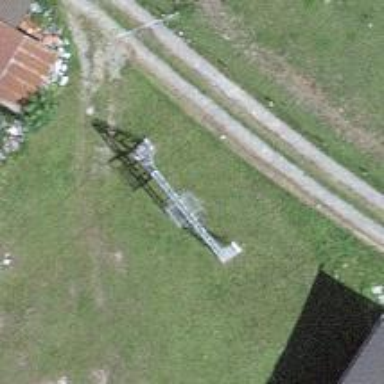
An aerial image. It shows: Pylon used for aerialway.